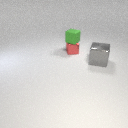
small green rubber cube above small red metal cube